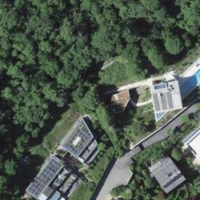
EUNIS habitat code: 54
Species observed at this site:
Lathyrus vernus